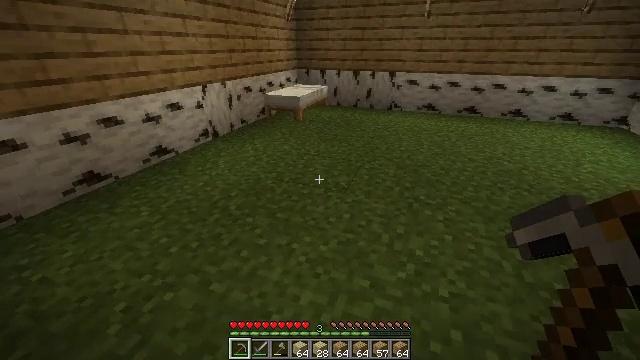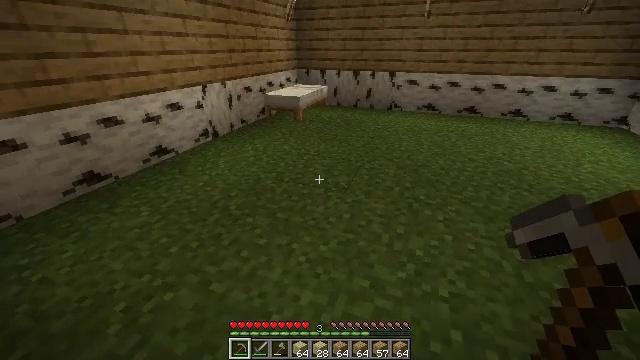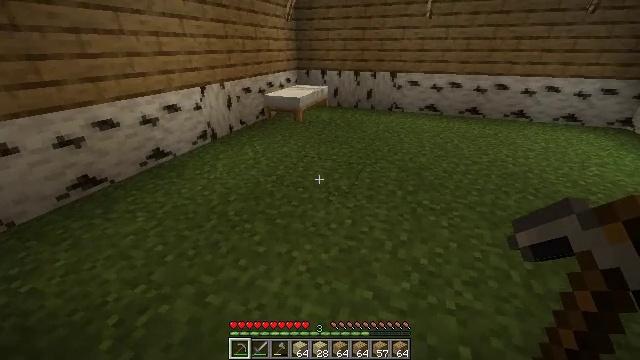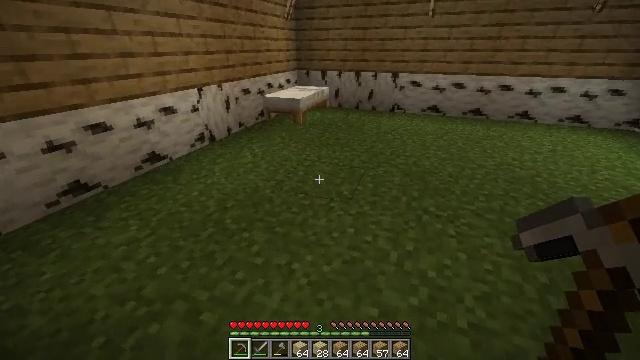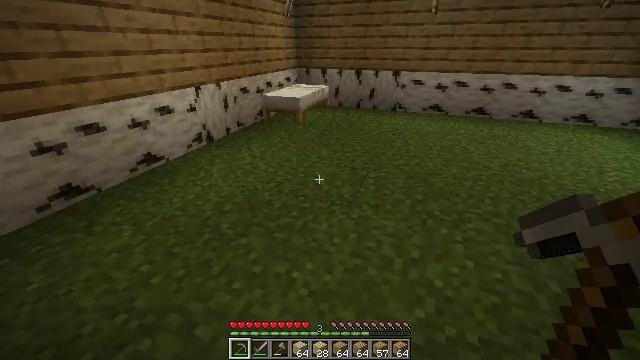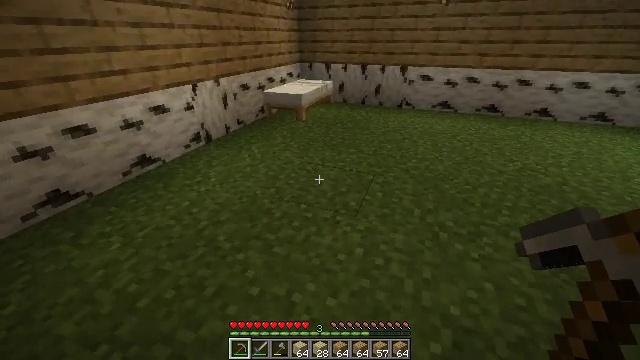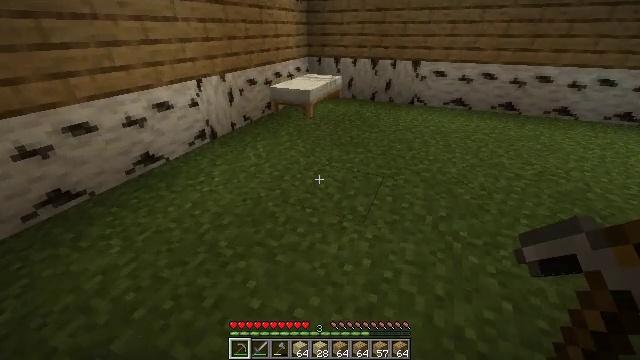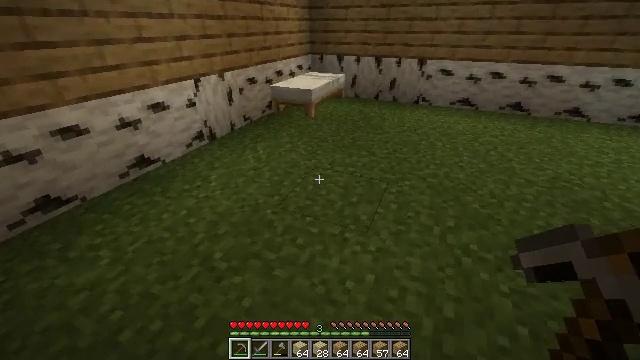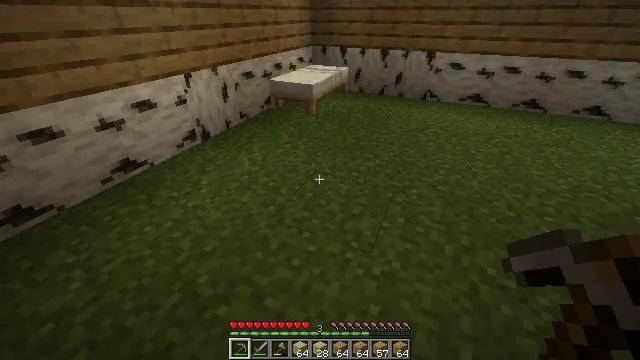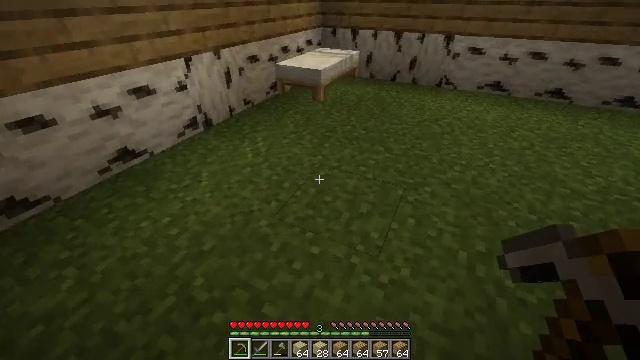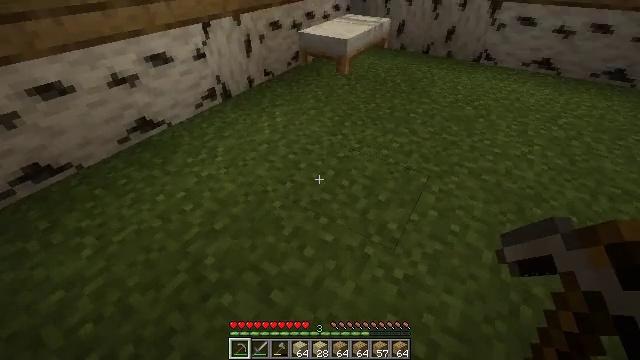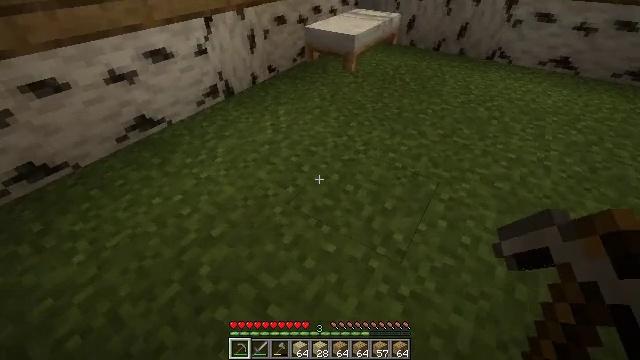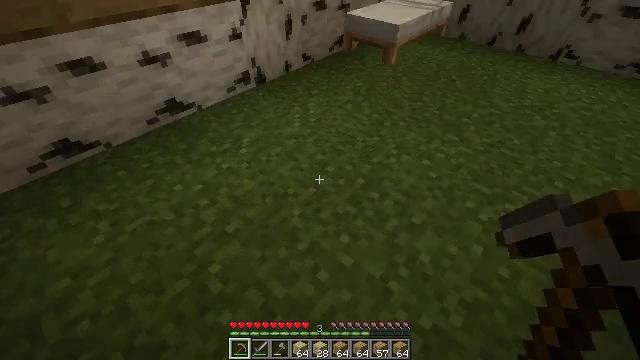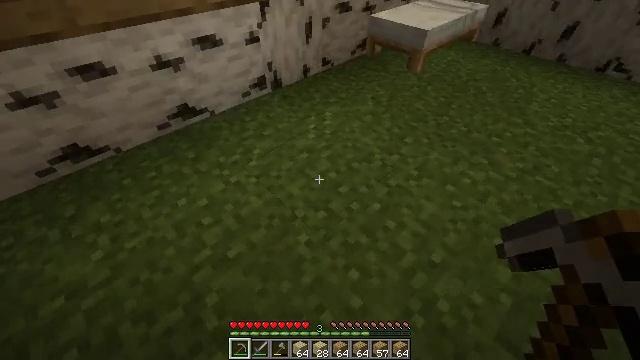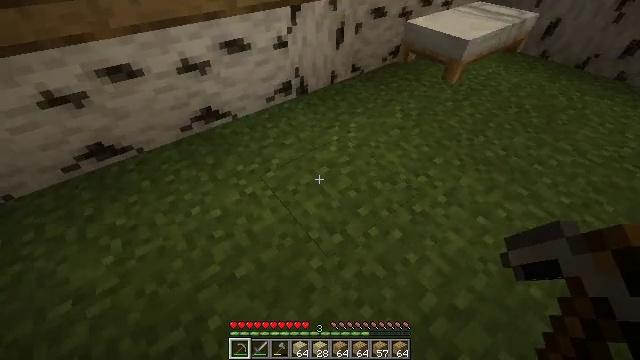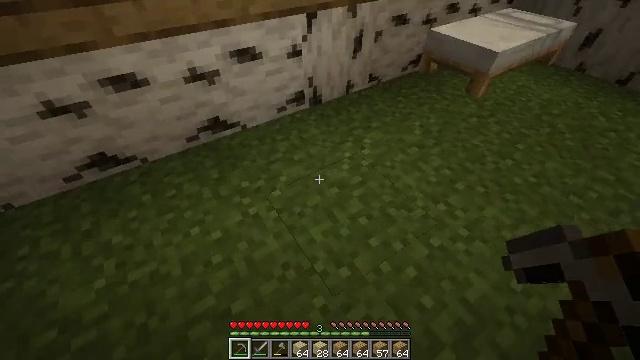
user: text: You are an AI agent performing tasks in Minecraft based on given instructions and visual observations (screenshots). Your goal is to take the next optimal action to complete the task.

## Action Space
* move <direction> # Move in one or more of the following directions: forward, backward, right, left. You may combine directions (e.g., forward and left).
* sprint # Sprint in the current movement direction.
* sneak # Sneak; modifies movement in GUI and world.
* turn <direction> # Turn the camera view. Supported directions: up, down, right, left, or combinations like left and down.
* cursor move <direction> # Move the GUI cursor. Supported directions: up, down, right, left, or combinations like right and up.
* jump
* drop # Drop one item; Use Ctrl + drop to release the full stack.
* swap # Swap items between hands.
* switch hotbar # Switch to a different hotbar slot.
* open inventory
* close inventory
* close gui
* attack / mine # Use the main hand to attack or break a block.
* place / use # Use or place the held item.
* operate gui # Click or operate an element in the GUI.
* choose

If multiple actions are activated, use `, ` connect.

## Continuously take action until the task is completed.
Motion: motion action
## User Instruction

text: Pick up the white bed by breaking it.
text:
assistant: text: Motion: no_op
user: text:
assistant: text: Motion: move forward
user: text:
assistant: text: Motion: move forward
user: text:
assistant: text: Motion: move forward
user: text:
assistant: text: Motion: move forward, turn down
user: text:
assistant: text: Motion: move forward, turn left and down
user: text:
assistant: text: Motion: move forward
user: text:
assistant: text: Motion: move forward, turn down
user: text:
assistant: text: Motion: move forward, turn left and down
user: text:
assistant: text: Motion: move forward, turn left and down
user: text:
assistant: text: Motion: move forward, turn left and down
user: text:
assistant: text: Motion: move forward, turn left and down
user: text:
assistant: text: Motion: move forward, turn left
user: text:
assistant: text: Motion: move forward, turn left
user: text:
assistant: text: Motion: turn left
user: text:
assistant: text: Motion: no_op
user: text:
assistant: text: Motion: turn left and up
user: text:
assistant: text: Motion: turn left and up
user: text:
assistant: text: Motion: turn left and up
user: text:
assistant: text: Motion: turn left and up
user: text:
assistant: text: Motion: turn left and up
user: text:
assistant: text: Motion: turn left
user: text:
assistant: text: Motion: turn left
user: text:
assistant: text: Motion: turn left
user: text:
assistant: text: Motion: no_op
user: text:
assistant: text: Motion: no_op
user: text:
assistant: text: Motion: move forward
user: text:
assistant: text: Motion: move forward
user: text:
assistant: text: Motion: move forward
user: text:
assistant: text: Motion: move forward, turn right and up